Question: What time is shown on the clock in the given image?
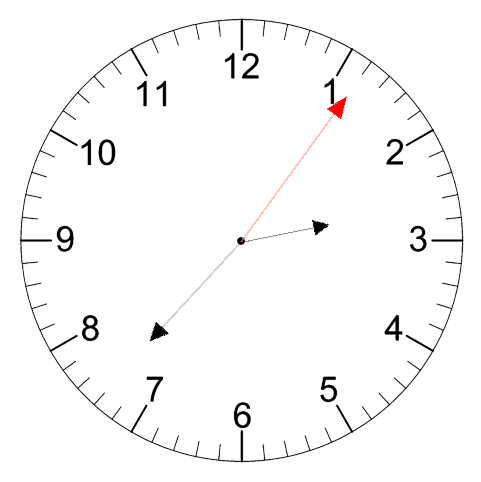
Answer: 02:37:06